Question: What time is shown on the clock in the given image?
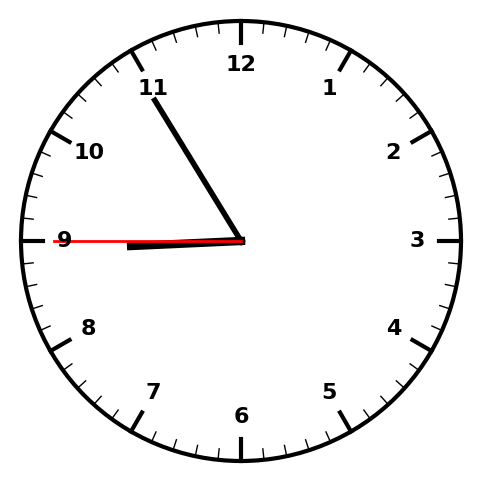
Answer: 08:54:45